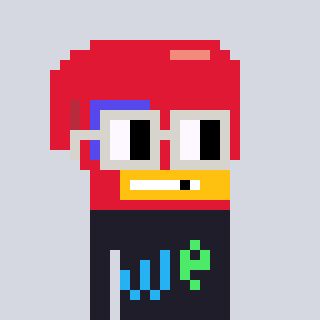
a pixel art character with square light gray glasses, a boxing glove-shaped head and a grayscale-colored body on a cool background